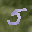
Label: 5